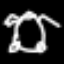
Label: frog